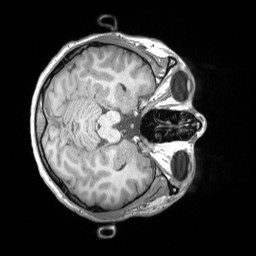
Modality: T1w
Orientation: axial
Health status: healthy